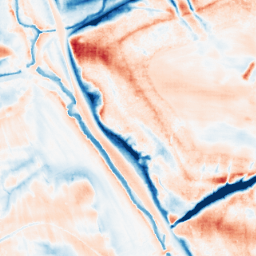
Category: classical
Decomposition family: gaussian_anisotropic
Decomposition parameters: sigma_x: 5
sigma_y: 10
Upsampling method: sinc_blackman
Upsampling parameters: scale: 2
kernel_size: 4
Upsampling scale: 2